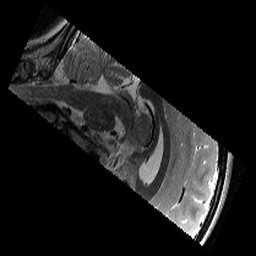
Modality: T2w
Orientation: sagittal
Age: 12
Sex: female
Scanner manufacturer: siemens
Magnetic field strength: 3 T
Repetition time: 9.23 s
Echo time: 0.067 s